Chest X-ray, PA view. Patient: 31 years old, sex M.
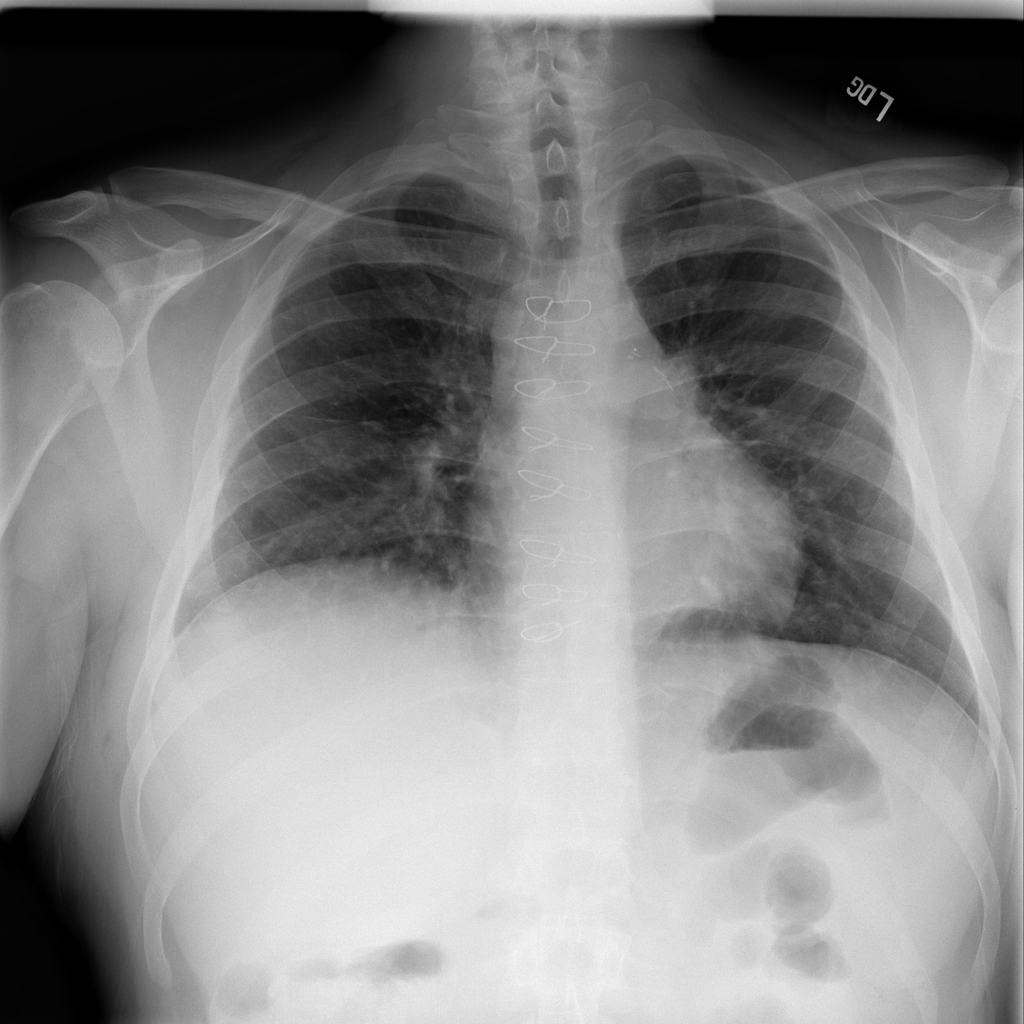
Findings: No Finding